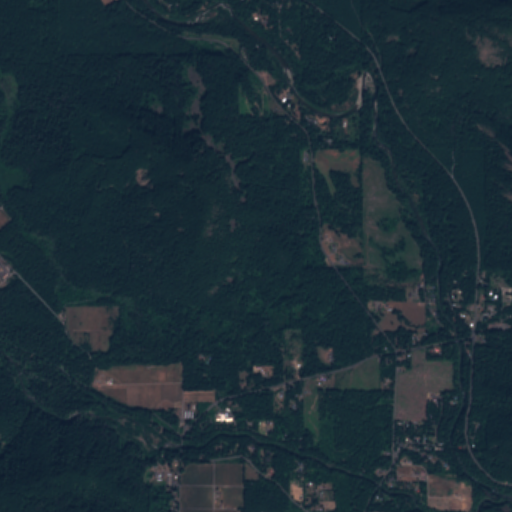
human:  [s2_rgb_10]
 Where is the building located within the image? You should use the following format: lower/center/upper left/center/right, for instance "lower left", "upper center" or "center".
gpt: The building is located in the lower left of the image.
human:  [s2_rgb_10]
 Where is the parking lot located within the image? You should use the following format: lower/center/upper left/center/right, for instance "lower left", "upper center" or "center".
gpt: There is no parking lot in the image.